Question: I have a tableview with custom cells inside a view controller. My tableview works properly. What I am trying to do is develop the image below programmatically. Where "label" is the text that is custom and changes depending on some input. How can I include these 2 labels (in cellForRowAtIndexPath:) and determine their position in the cell.
Image contains 2 different table cells.

I am aware how to do it through storyboard, but I need to do it programmatically cause I am using dynamic cells in xCode 4.5.
The image refers to the index cells 1 and 2. I have only managed to include one text label per cell till now.
'''
- (UITableViewCell *)tableView:(UITableView *)tableView cellForRowAtIndexPath:(NSIndexPath *)indexPath {
static NSString *CellIdentifier = @"Cell";
UITableViewCell *cell = [tableView dequeueReusableCellWithIdentifier:CellIdentifier];
if (cell == nil) {
cell = [[UITableViewCell alloc] initWithStyle:UITableViewCellStyleDefault reuseIdentifier:CellIdentifier];
}
switch ([indexPath row])
{
case 0:
{
// image cell - image resize and centred
UIImageView *imv = [[UIImageView alloc]initWithFrame:CGRectMake(30,2, 180, 180)];
imv.image=[UIImage imageNamed:@"test1.jpg"];
imv.autoresizingMask = UIViewAutoresizingFlexibleLeftMargin | UIViewAutoresizingFlexibleRightMargin | UIViewAutoresizingFlexibleTopMargin | UIViewAutoresizingFlexibleBottomMargin;
[cell.contentView addSubview:imv];
imv.center = CGPointMake(cell.contentView.bounds.size.width/2,cell.contentView.bounds.size.height/2);
cell.accessoryType = UITableViewCellAccessoryNone;
break;
}
case 1:
{
cell.textLabel.text = @"Name";
break;
}
case 2:
{
cell.textLabel.text = @"Manufacturer";
break;
}
case 3:
{
cell.textLabel.text = @"Overall Score";
break;
}
case 4:
{
cell.textLabel.text = @"Description";
cell.accessoryType = UITableViewCellAccessoryDetailDisclosureButton;
break;
}
case 5:
{
cell.textLabel.text = @"Videos";
cell.accessoryType = UITableViewCellAccessoryDetailDisclosureButton;
break;
}
}
return cell;
}
'''
Thank you in advance
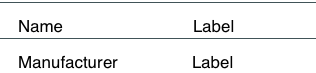
Answer: Check the default UITableViewCell styles first: UITableViewCellStyleDefault,
UITableViewCellStyleValue1,
UITableViewCellStyleValue2,
UITableViewCellStyleSubtitle.
If you can use them, you don't need to subclass UITableViewCell. Otherwise you're going to have to do just that and put 3 properties down: a UIView and 2 UILabel's. The reason is if you don't use default cell styles, you cannot move or add cell elements.
Your UITableViewCell subclass should have the following code:
'''
@interface UITableViewCellSubClass : UITableViewCell
@property (nonatomic, strong) UIView *view;
@property (nonatomic, strong) UILabel *label1;
@property (nonatomic, strong) UILabel *label2;
@end
@implementation UITableViewCellSubClass
@synthesize view;
@synthesize label1;
@synthesize label2;
- (id)initWithStyle:(UITableViewCellStyle)style reuseIdentifier:(NSString *)reuseIdentifier
{
self = [super initWithStyle:style reuseIdentifier:reuseIdentifier];
if (self) {
view = [[UIView alloc] initWithFrame:self.frame];
[self addSubview:view];
// initiate label1 with position (10,10,150,20)
label1 = [[UILabel alloc] initWithFrame:CGRectMake(10,10,150,20)];
// initiate label2 with position (170,10,150,20)
label2 = [[UILabel alloc] initWithFrame:CGRectMake(170,10,150,20)];
[view addSubview:label1];
[view addSubview:label2];
}
return self;
}
@end
'''
Then you can return that in your cellForRowAtIndex: method and basically:
'''
UITableViewCellSubclass *cell = [[UITableViewCellSubclass alloc] initWithStyle:UITableViewCellDefault reuseIdentifier:@"cell"];
[cell.label1 setText:@"text"];
[cell.label2 setText:@"more text"];
'''
Hope this helps and don't forget to #import "UITableViewCellSubClass.h"